Question: I'm working on a menu that needs to be two columns. I've been able to accomplish this but one of the requirements for this menu is, if there is an uneven number of items in each column, the last one should be aligned to the right column.
This is fairly similar to this question I guess. My 'ul' is floated to the right, my 'li' are floated to the left. Floating the 'li' to the right achieves my desired appearance but, as expected, the links are out of order.
Is there a way I could accomplish this without JS?

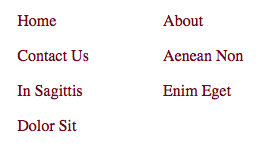
Answer: A combination of ':nth-last-child()' and ':nth-child()' should do the trick. Using the code below you select the last child only if it's odd and 'float' it right.
'''
li { width: 50%; display: inline-block; }
li:nth-last-child(1):nth-child(odd) { float: right; }
'''
'''
<ul>
<li>1</li><!--
--><li>2</li><!--
--><li>3</li><!--
--><li>4</li><!--
--><li>5</li><!--
--><li>6</li><!--
--><li>7</li><!--
--><li>8</li><!--
--><li>9</li>
</ul>
'''